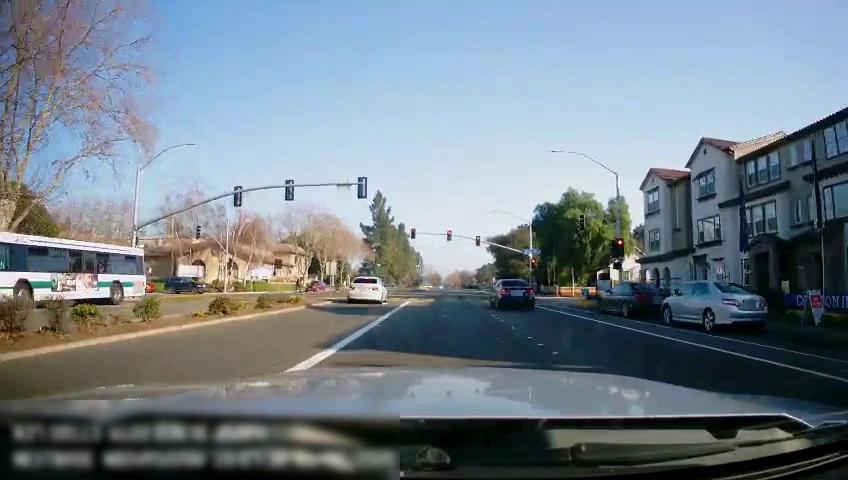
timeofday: Day
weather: Sunny
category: Drivable Space
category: Drivable Space
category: Vehicles | Car
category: Vehicles | Car
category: Vehicles | Car
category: Vehicles | Car
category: Vehicles | Bus
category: Vehicles | SUV
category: Vehicles | Car
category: Lanes | Current Lane
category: Lanes | Current Lane
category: Lanes | Alternate Lane
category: Lanes | Alternate Lane
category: Traffic | Lights
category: Traffic | Lights
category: Traffic | Lights
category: Traffic | Lights
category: Traffic | Lights
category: Traffic | Lights
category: Traffic | Lights
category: Traffic | Lights
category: Traffic | Lights
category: Traffic | Lights